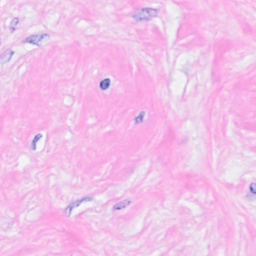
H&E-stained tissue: Breast